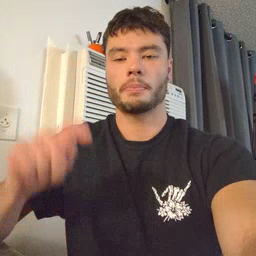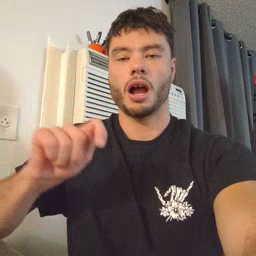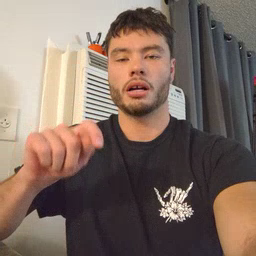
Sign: potty